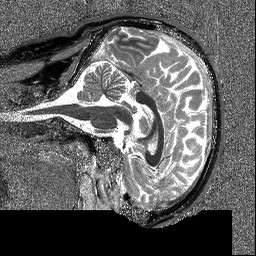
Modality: T1map
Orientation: sagittal
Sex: male